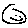
Label: smiley face